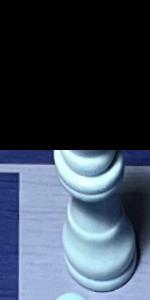
Label: King_White